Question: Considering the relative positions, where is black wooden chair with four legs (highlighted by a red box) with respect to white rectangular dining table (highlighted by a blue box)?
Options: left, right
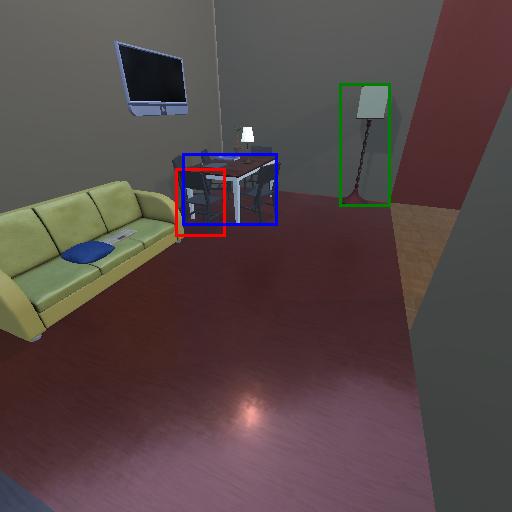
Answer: left